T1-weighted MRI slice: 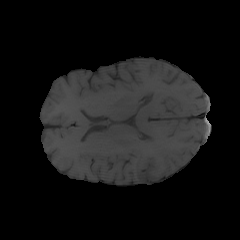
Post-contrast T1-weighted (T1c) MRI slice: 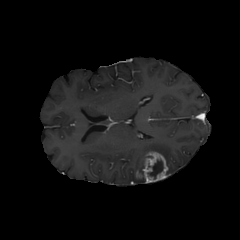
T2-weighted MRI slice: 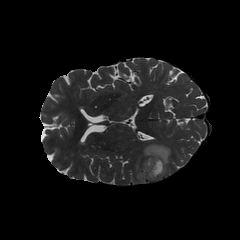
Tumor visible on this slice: yes